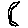
Label: moon